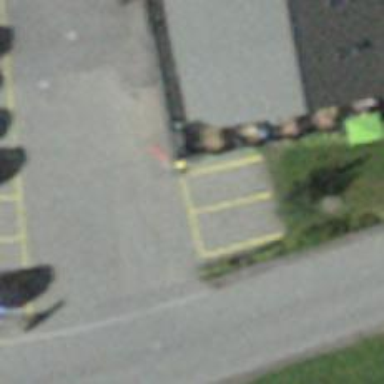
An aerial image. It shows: Post box.